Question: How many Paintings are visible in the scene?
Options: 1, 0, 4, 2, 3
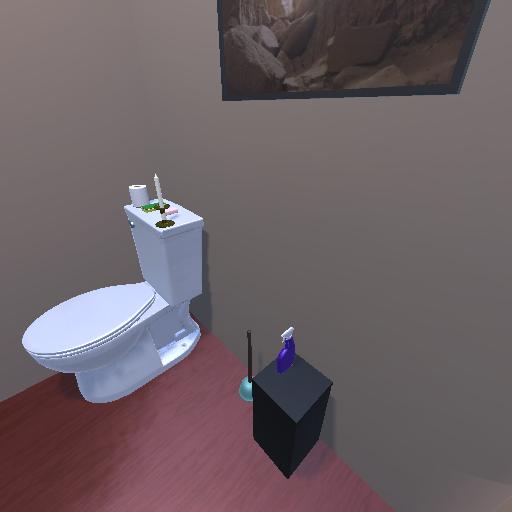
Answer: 1